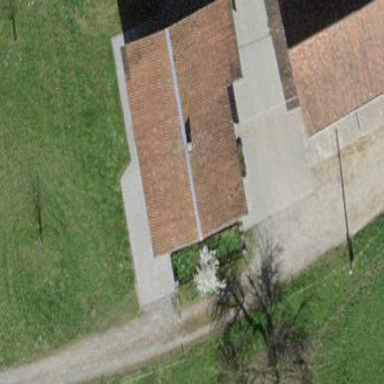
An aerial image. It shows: Simple house.